Question: I have a layout which looks something like this:

Inside the ViewPager are a number of Fragments, of which each holds a ListView.
Now I want to do this:
By scrolling down, the ListView mustn't scroll. Instead the header has to be transformed so it looks like a native ActionBar.
I'm doing this by intercepting the TouchEvent in the root layout of my activity.
I have overwritten the onInterceptTouchEvent() method of my parent layout and check if a TouchEvent should be intercepted or not, by retrieving the current visible ListView and check if the firstVisibleItem is the first and it's completely visible.
If the TouchEvent should be intercepted, my custom OnGesutreListener's onScroll() method is called. So the "animation" progress depends on the scroll offset.
All that works really fine. :
The transformation is ready and the user still scrolls down. As a user i would expect the ListView to scroll down. But the TouchEvent isn't dispatched to the ListView because it's still intercepted by the parent layout. Only after moving the finger up and down again onInterceptTouchEvent is called again (now the parent layout hasn't to intercept) and the list is scrollable.
I tried a few things but they didn't work out for me:
- -
Maybe some of you have a clue how to work this out.
Thanks a lot and greetz!
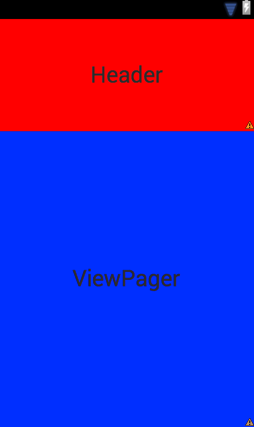
Answer: Could you try getting the x position moved by the finger in the parent onTouchEvent and then using
'''
listView.smoothScrollByOffset(int offset);
'''
To scroll the list view?
Edit: Based on feedback it should be:
'''
smoothScrollBy((int) distanceY, 1);
'''